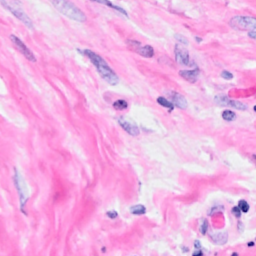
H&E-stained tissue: Breast